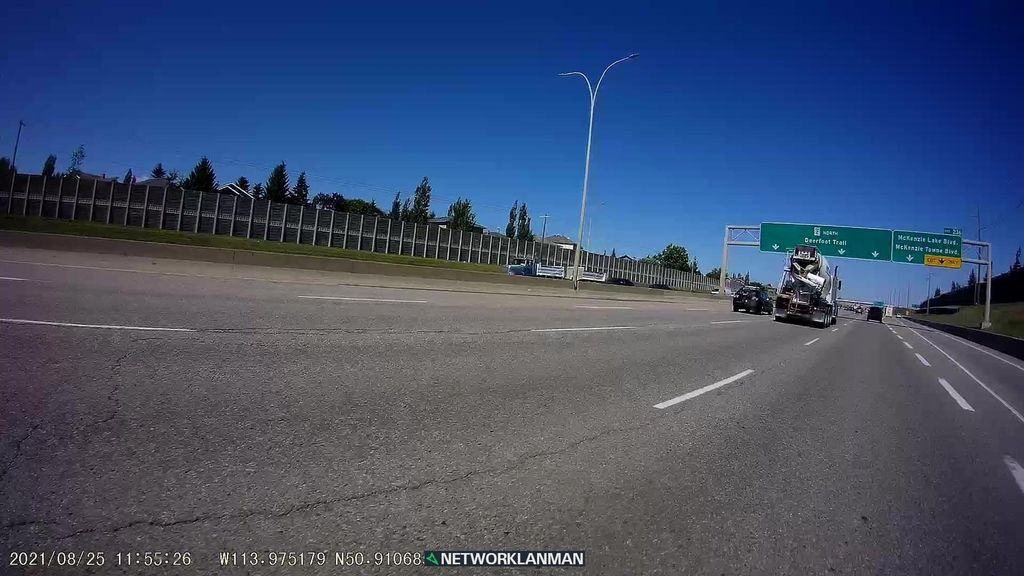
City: calgary